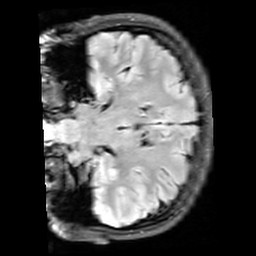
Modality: FLAIR
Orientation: coronal
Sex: female
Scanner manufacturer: siemens
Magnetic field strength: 3 T
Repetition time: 10 s
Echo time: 0.09 s